The image is a 2-D grayscale rendering of a rotating-machine vibration signal (signal-to-image). Diagnose the rotating machine from this image, choosing from: normal, misalignment, unbalance, looseness.
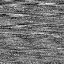
Answer: normal